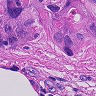
Metastatic tissue present: yes